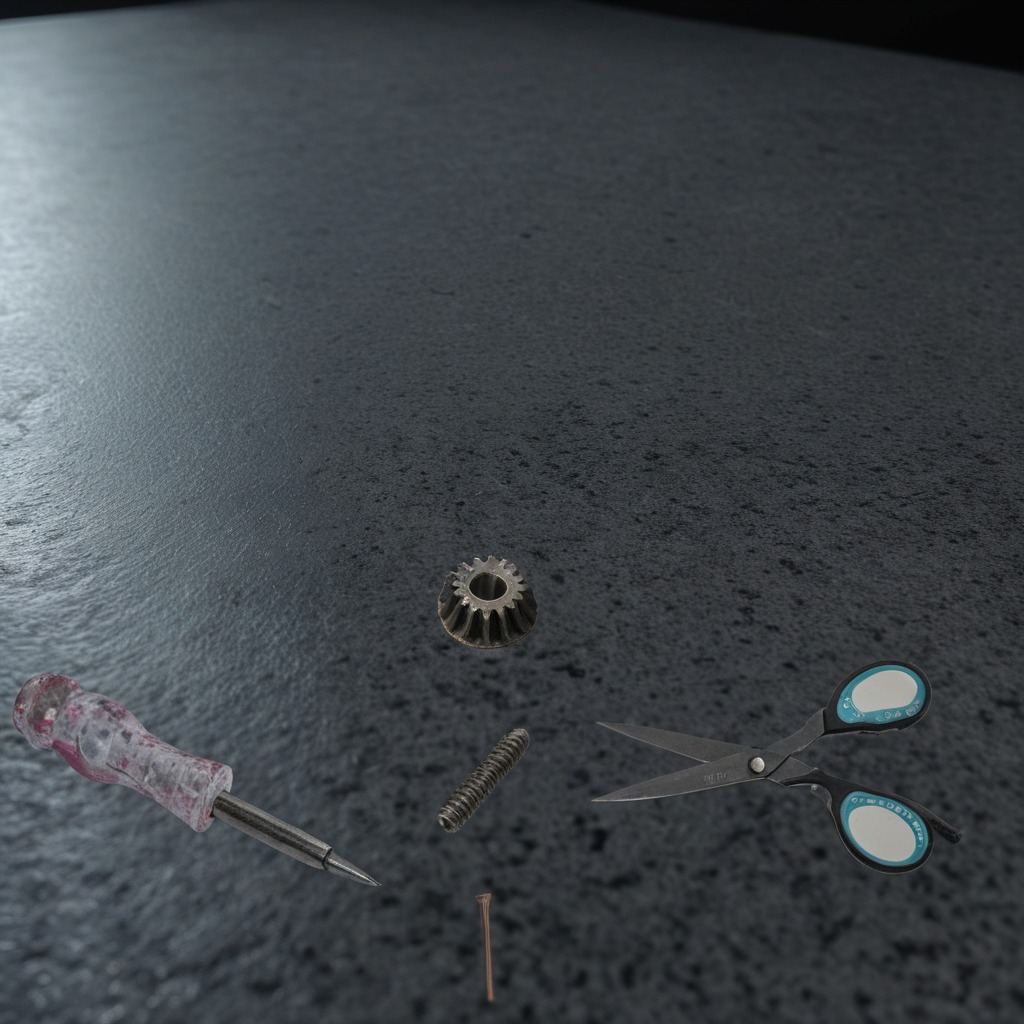
A steel gear with teeth, an iron nail, a coiled metal spring, a screwdriver, and a pair of scissors are lying on a clean granite table inside a workshop at night.